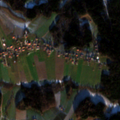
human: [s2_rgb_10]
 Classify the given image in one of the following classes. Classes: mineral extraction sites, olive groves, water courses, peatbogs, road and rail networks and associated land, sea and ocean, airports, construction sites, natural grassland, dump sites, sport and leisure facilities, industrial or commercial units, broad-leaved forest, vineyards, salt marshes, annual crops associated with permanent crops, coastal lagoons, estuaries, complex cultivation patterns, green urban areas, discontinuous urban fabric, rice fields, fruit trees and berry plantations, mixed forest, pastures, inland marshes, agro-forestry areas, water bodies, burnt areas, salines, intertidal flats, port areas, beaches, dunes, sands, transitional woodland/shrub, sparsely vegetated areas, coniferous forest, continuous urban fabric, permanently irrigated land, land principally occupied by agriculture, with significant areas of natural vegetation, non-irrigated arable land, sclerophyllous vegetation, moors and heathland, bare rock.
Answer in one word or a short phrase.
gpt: discontinuous urban fabric, pastures, complex cultivation patterns, mixed forest